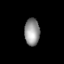
Tissue: lung
Cell type: Endothelial cells
Senescence score: 0.5895
Nuclear area (px): 403
Mean DAPI intensity: 146.176